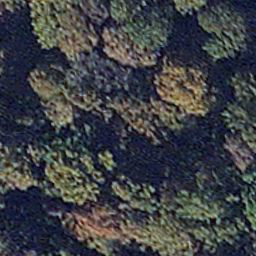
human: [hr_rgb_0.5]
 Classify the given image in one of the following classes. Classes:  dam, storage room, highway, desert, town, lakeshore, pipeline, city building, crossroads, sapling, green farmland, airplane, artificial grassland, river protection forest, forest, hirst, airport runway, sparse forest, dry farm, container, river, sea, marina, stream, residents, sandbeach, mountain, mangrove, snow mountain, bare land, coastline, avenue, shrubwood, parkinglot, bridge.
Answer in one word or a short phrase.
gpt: mangrove